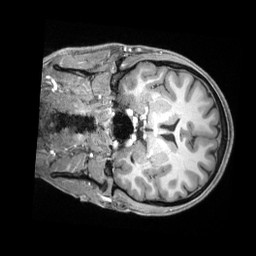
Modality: T1w
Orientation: coronal
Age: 24
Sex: male
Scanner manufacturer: siemens
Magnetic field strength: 3 T
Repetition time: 2.4 s
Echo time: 0.00226 s